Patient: sex F, age 67
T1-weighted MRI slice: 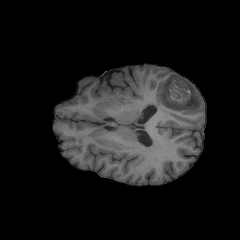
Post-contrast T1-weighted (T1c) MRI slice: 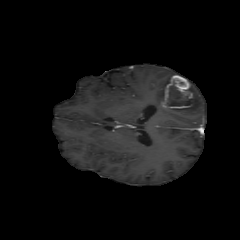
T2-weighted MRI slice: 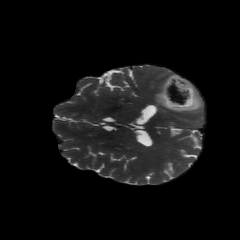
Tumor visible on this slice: yes
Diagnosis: Glioblastoma, IDH-wildtype
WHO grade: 4